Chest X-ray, PA view. Patient: 45 years old, sex F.
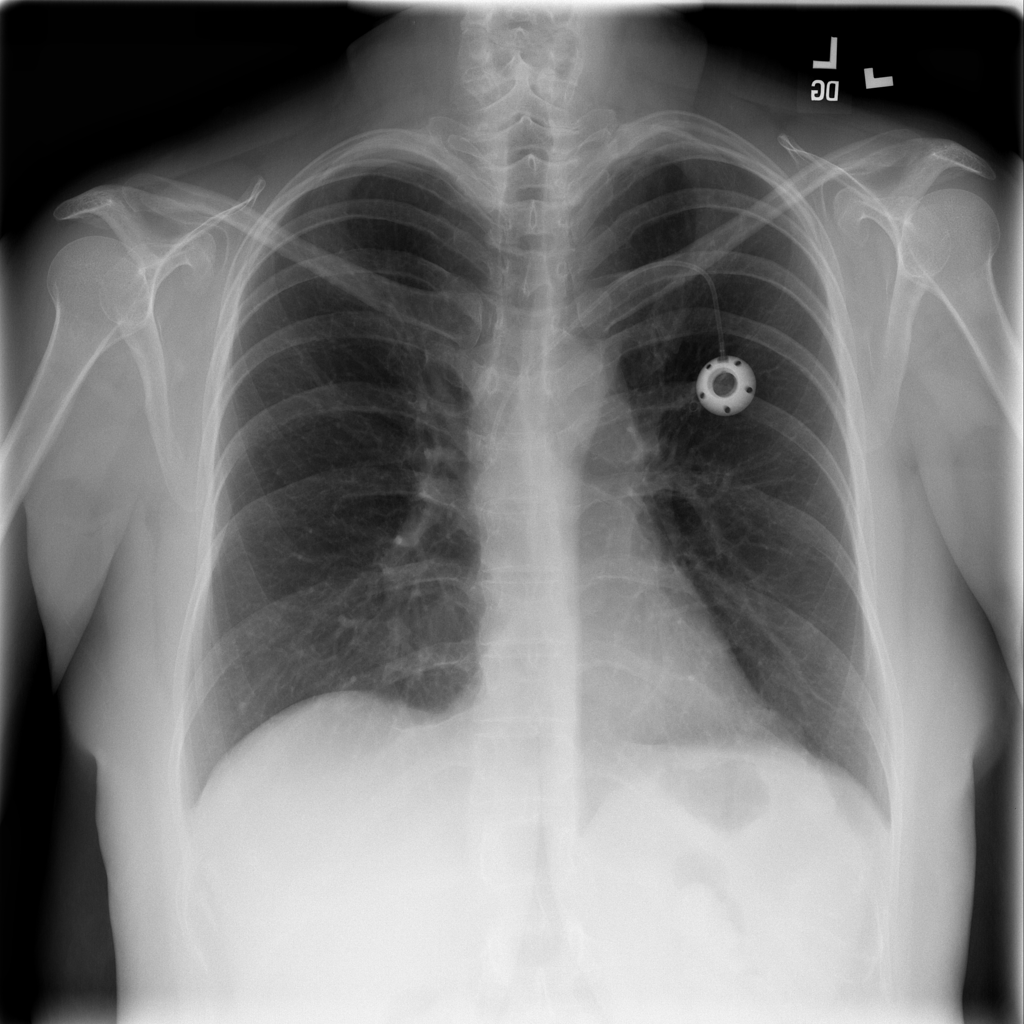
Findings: No Finding